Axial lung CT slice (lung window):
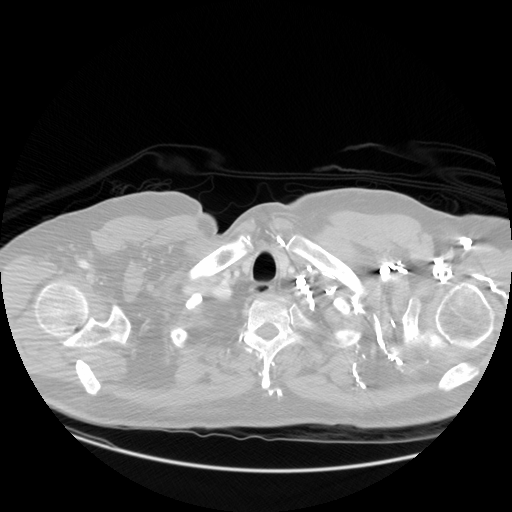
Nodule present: no